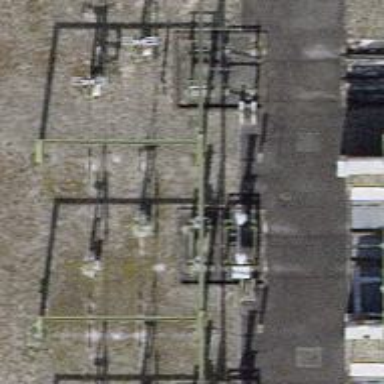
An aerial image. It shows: Insulator used in power equipment.